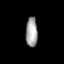
Tissue: prostate
Cell type: Fibroblasts
Senescence score: 0.7835
Nuclear area (px): 340
Mean DAPI intensity: 163.356